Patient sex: M
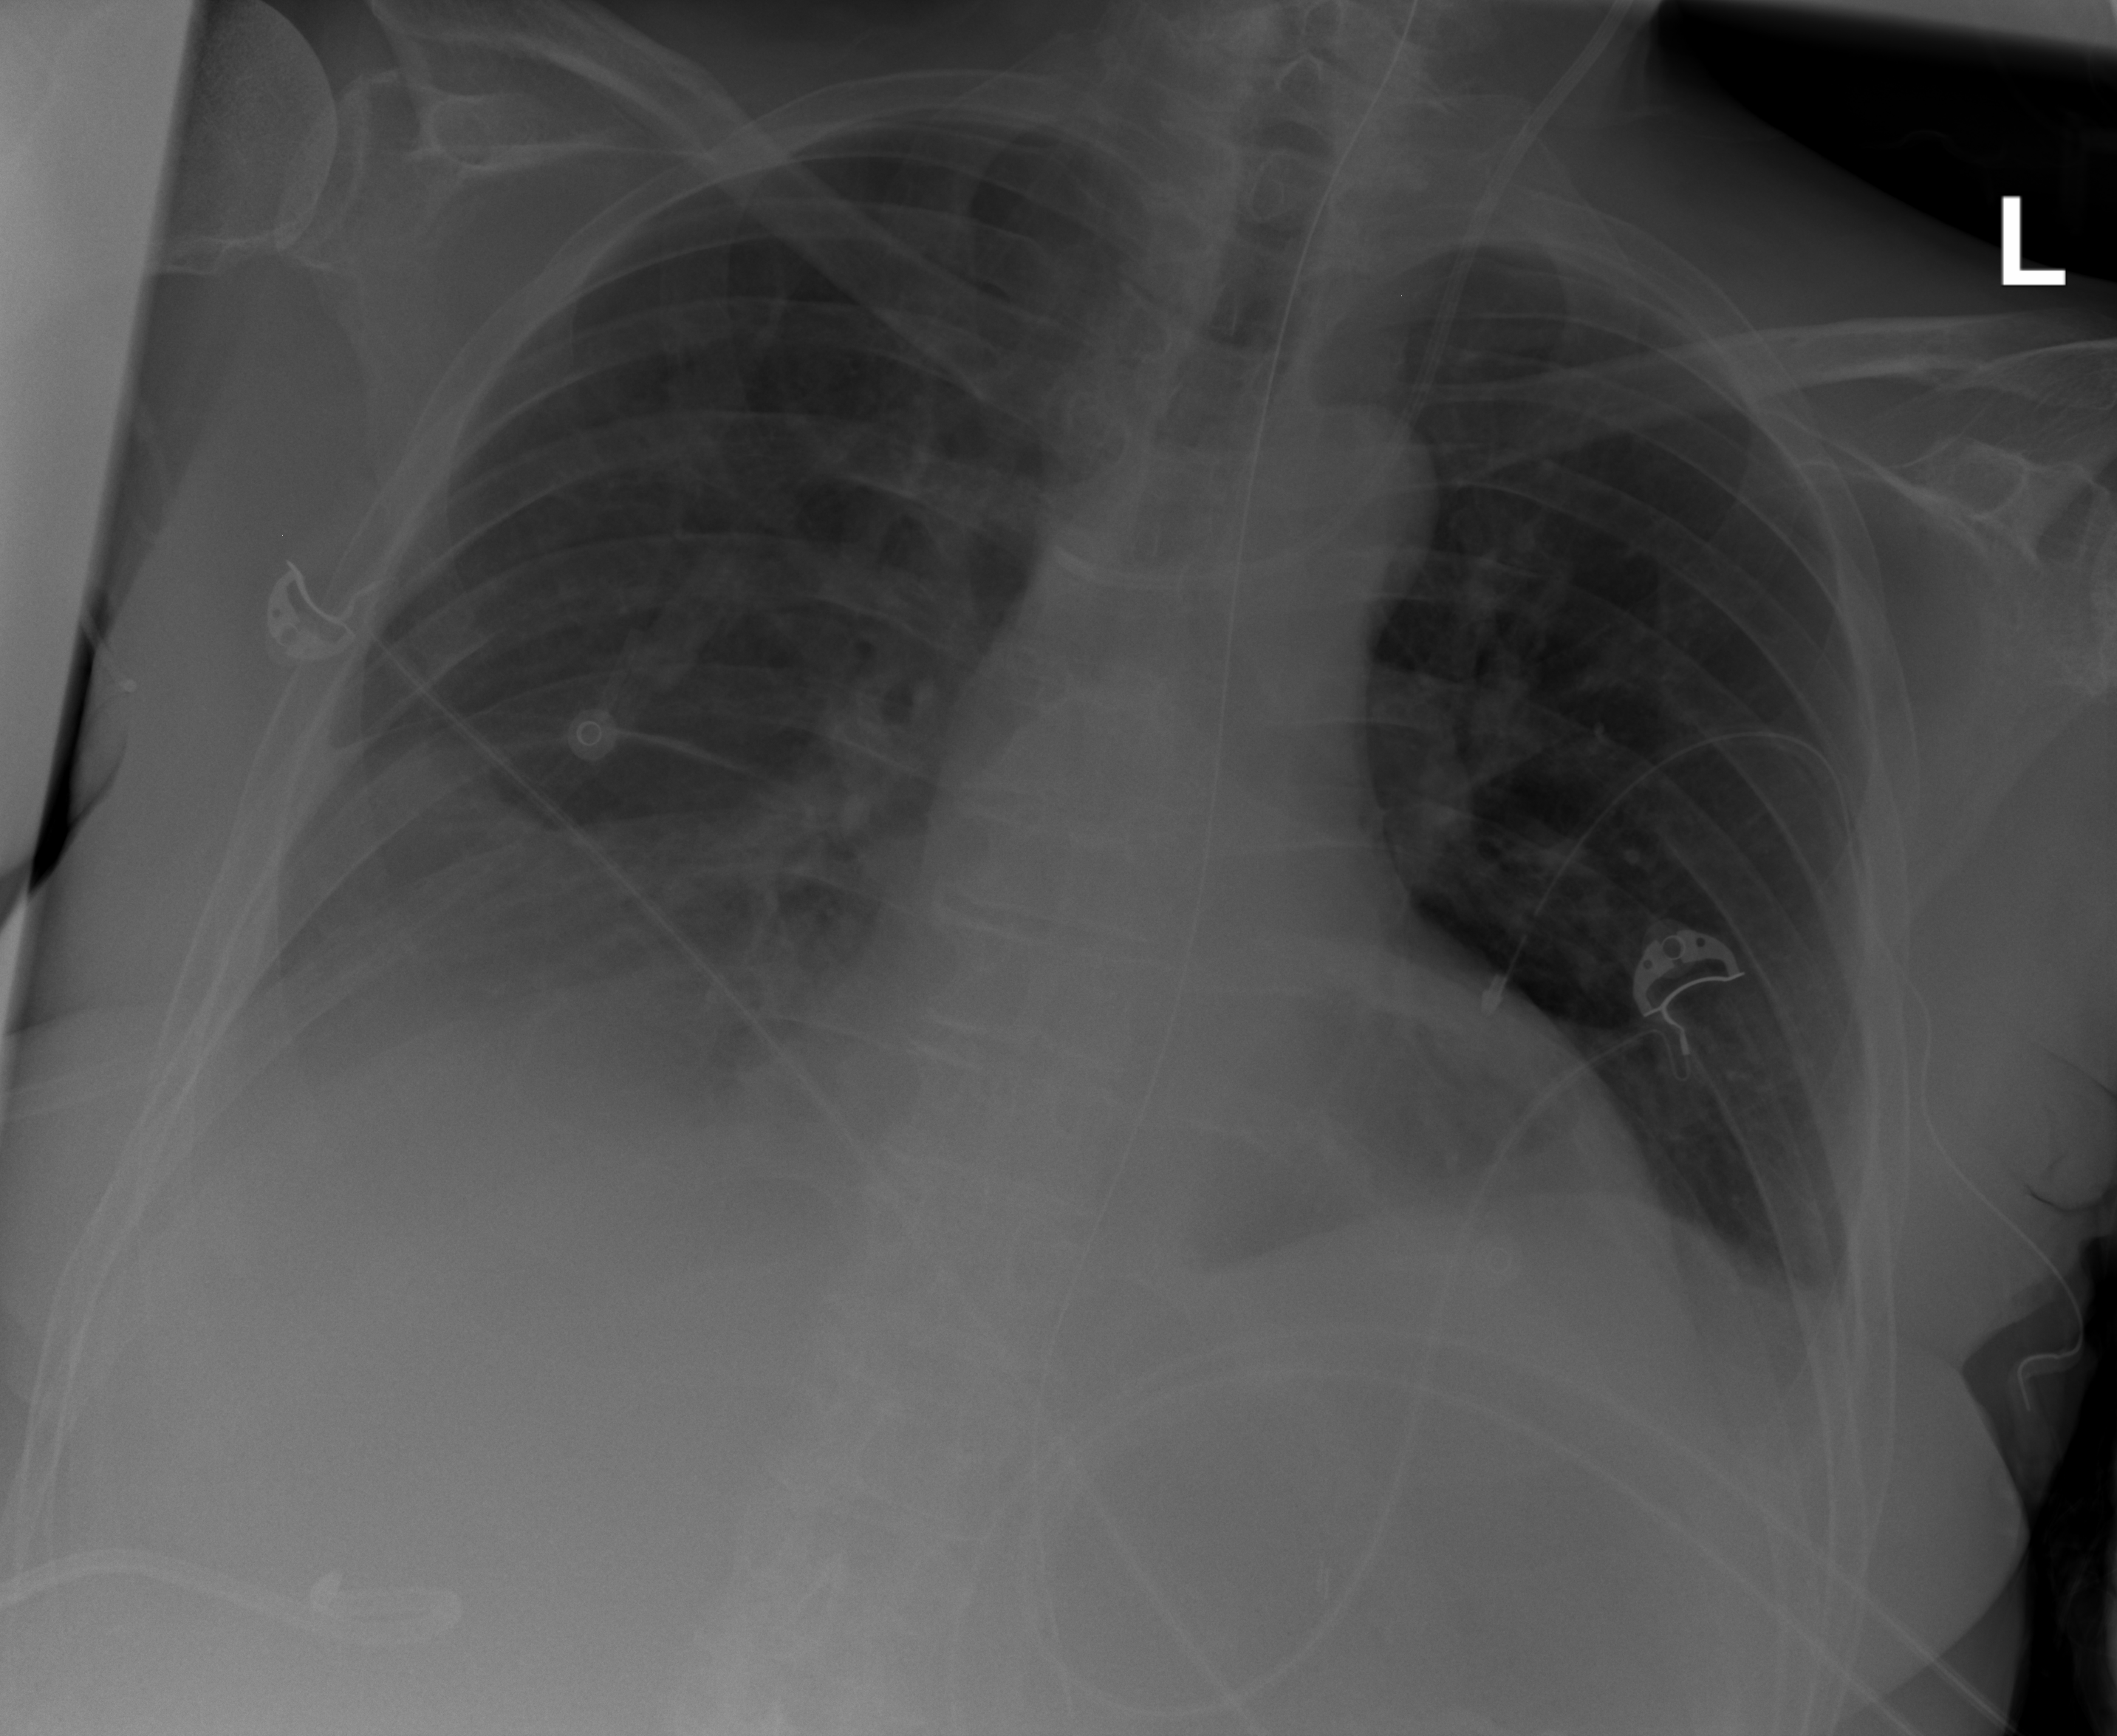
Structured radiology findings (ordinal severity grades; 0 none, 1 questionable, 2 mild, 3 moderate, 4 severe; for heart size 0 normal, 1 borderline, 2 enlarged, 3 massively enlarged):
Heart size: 2
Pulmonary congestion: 0
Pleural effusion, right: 3
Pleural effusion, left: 2
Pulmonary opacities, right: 2
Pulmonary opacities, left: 2
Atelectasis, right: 3
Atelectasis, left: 2